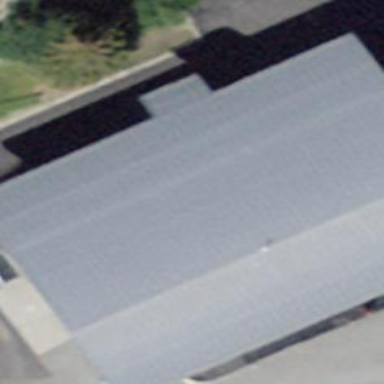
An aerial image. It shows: Transportation building.